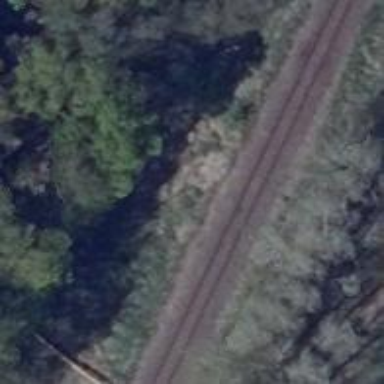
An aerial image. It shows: Railway signal.